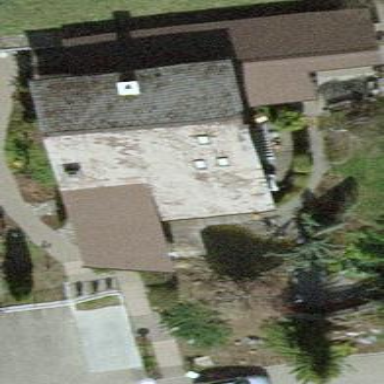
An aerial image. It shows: Detached building.